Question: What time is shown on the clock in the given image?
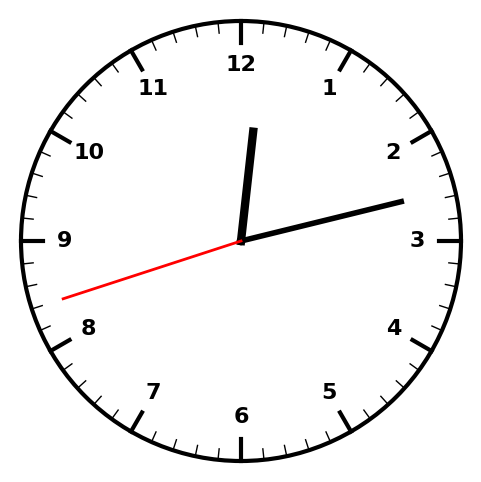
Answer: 12:12:42